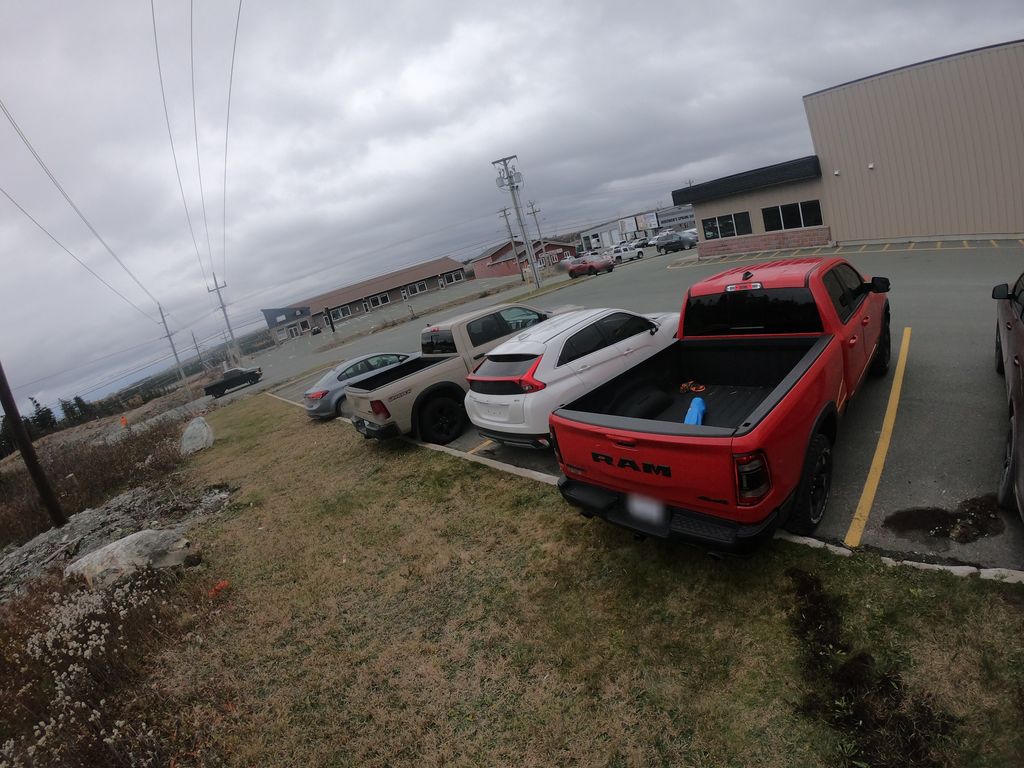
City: st_johns